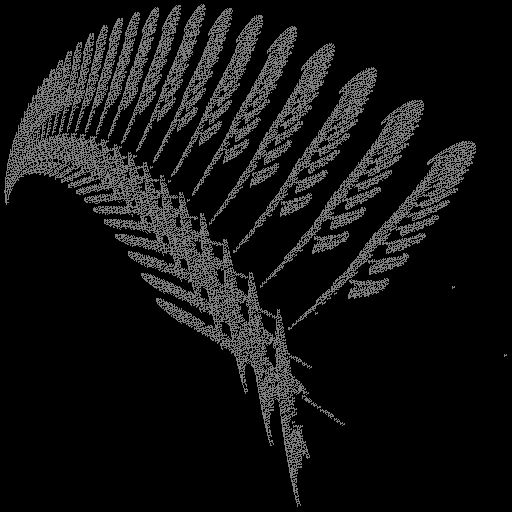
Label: newyorkfern